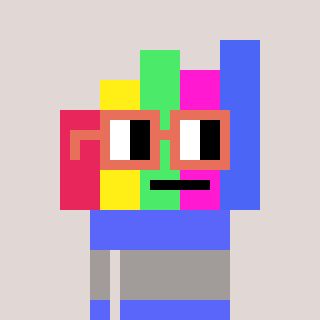
a pixel art character with square orange glasses, a bar chart-shaped head and a purple-colored body on a warm background